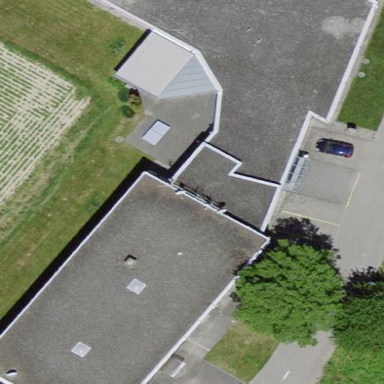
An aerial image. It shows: Office building.